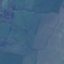
Land use / land cover: Pasture